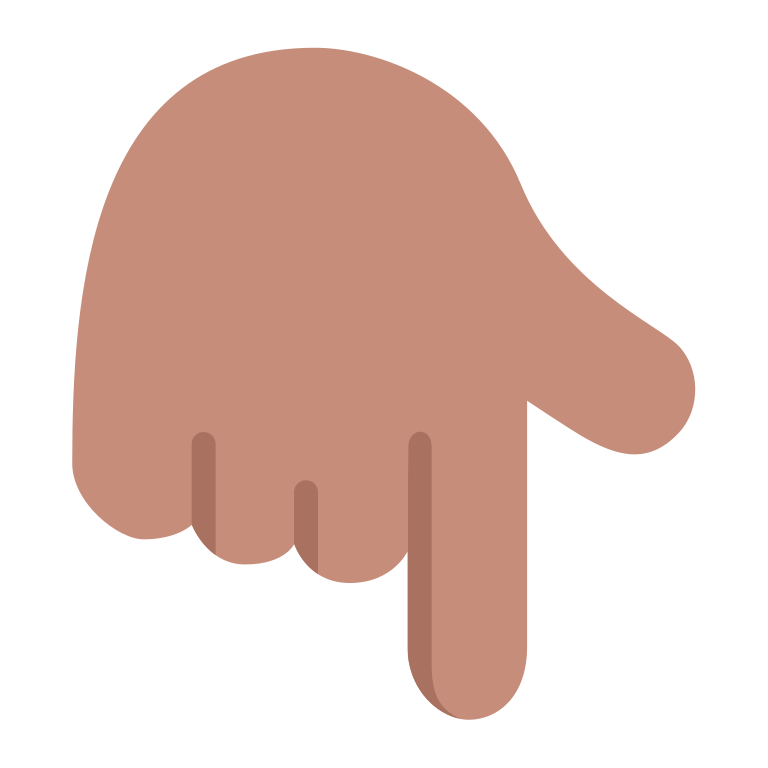
backhand index pointing down flat